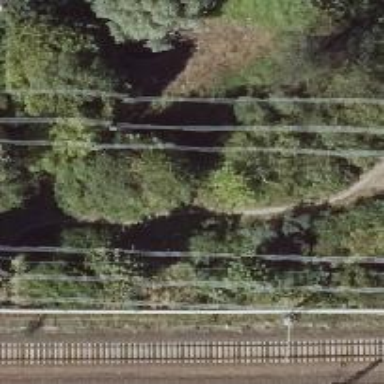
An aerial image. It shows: Ground path.